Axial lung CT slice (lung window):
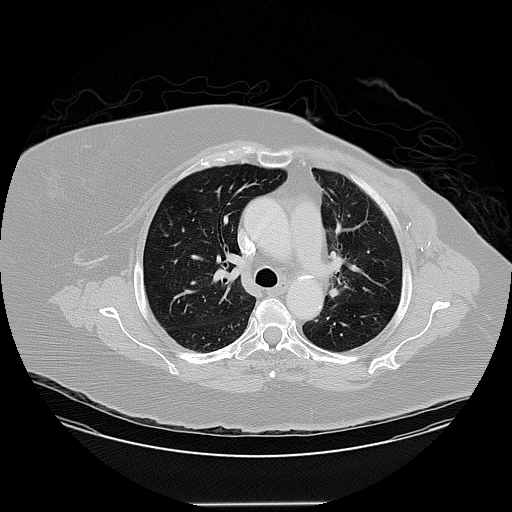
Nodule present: no